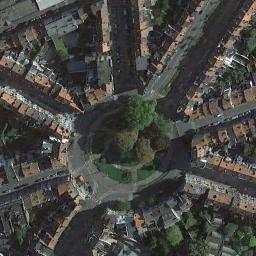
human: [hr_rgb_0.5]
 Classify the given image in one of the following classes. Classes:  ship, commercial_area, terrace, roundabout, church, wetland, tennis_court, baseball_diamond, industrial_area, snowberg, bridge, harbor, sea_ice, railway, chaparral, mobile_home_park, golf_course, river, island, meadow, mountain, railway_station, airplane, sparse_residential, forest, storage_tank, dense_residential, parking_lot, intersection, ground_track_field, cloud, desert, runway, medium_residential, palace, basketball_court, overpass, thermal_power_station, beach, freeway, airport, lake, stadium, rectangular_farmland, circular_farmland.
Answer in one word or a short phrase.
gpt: roundabout